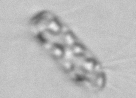
Label: Corethron_hystrix